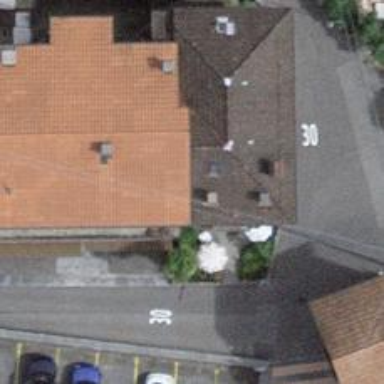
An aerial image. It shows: Fast food establishment.